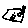
Label: house